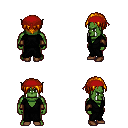
a pixel art fantasy rpg character, male body template, orc, green skin, gray robe, red pants, dark blonde parted hairstyle, red bandana, leather bracers, brown shoes, four views (front, back, left, right), 2x2 character sprite sheet, small pixel art, hard edges, no anti-aliasing